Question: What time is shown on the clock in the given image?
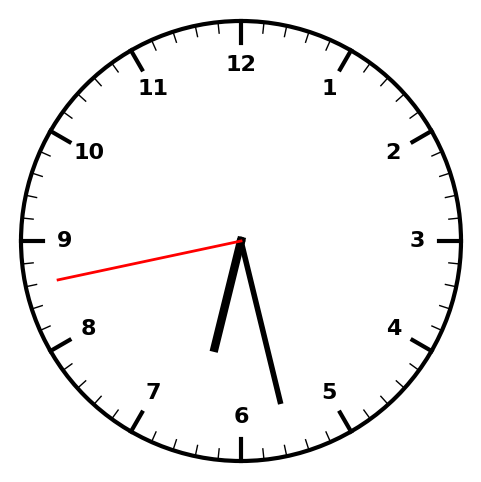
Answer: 06:27:43